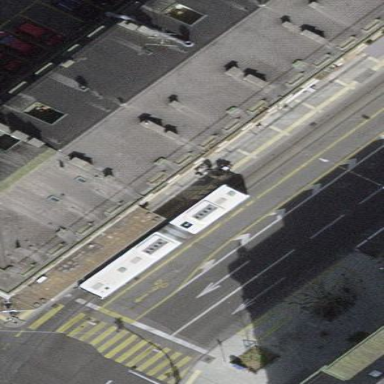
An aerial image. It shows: Concrete platform with shelter for public transport at railway platform.